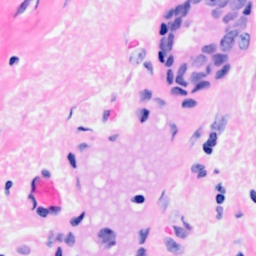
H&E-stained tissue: Breast